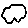
Label: cloud